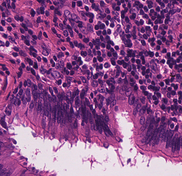
Tumor epithelial tissue: yes
Tumor-associated stroma tissue: yes
Normal tissue: no